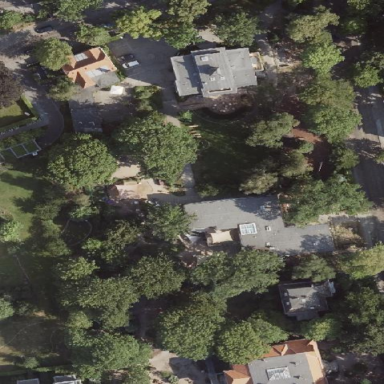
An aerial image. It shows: Kindergarten.